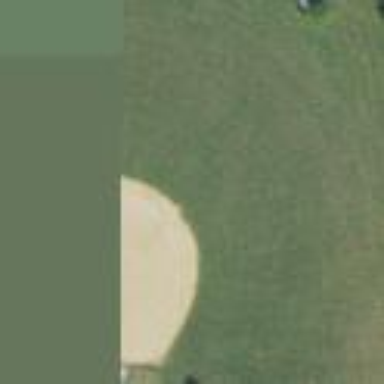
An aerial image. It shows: Baseball pitch for leisure and sports activities.